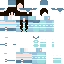
A female human skin with pale skin, wearing brown long hair dressed in a blue tshirt and blue pants, featuring a closed mouth.